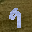
Label: 9